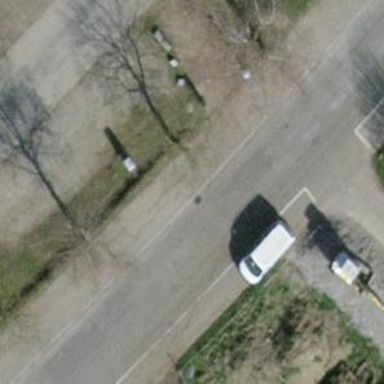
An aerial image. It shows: Charging station.